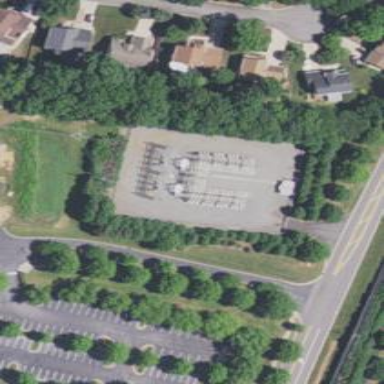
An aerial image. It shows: Distribution power substation secured by fence.